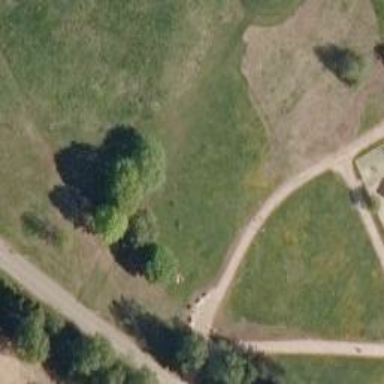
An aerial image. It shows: Disc golf basket.